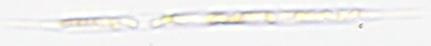
Label: Rhizosolenia